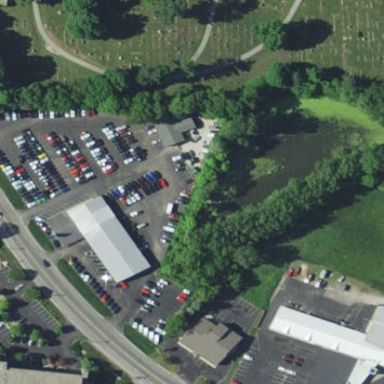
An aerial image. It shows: Car shop in retail area.